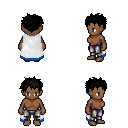
a pixel art fantasy rpg character, female body template, human, dark skin, white trimmed cape, metal pants, black bedhead hairstyle, four views (front, back, left, right), 2x2 character sprite sheet, small pixel art, hard edges, no anti-aliasing